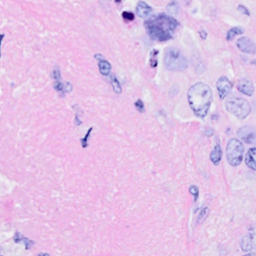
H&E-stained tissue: Breast